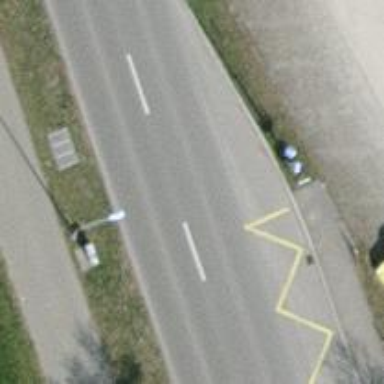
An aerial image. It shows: Public transport stop position.